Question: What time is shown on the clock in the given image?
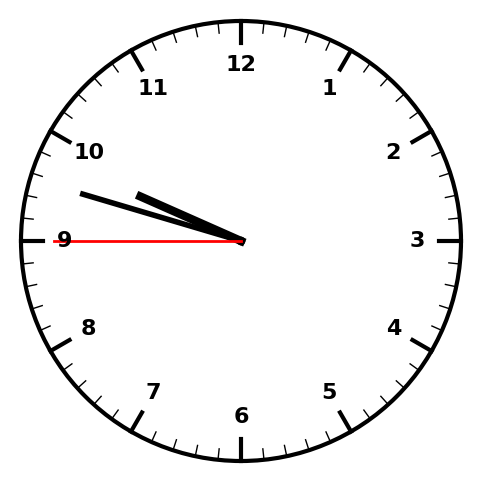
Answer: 09:47:45